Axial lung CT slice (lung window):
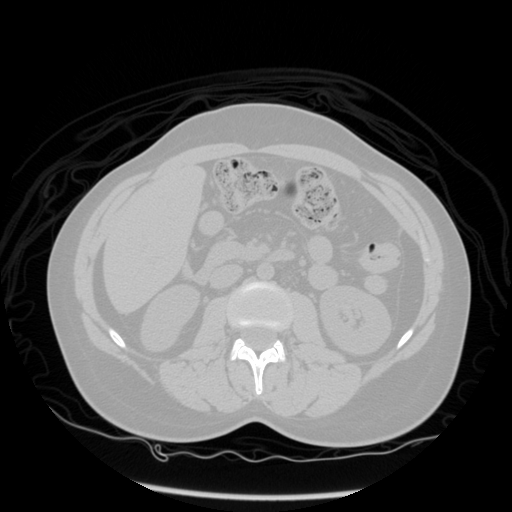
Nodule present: no